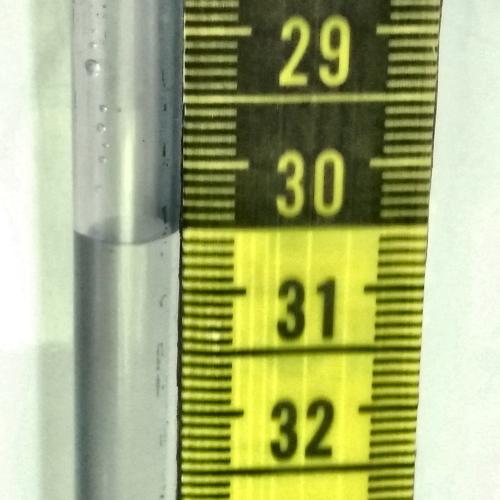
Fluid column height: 30.5 cm